Interaction volume radius: 5 \u00c5
Interaction volume height: 10 \u00c5
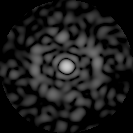
Disorder parameter: 0.8479